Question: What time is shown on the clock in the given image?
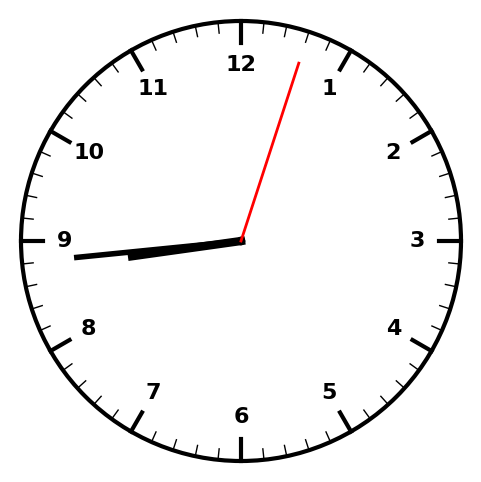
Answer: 08:44:03